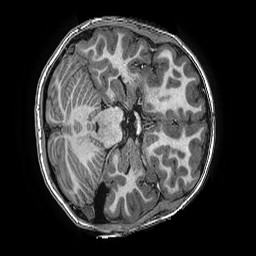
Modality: T1w
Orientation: axial
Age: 12
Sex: male
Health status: ill
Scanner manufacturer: ge
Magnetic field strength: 3 T
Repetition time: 0.0077 s
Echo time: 0.003436 s